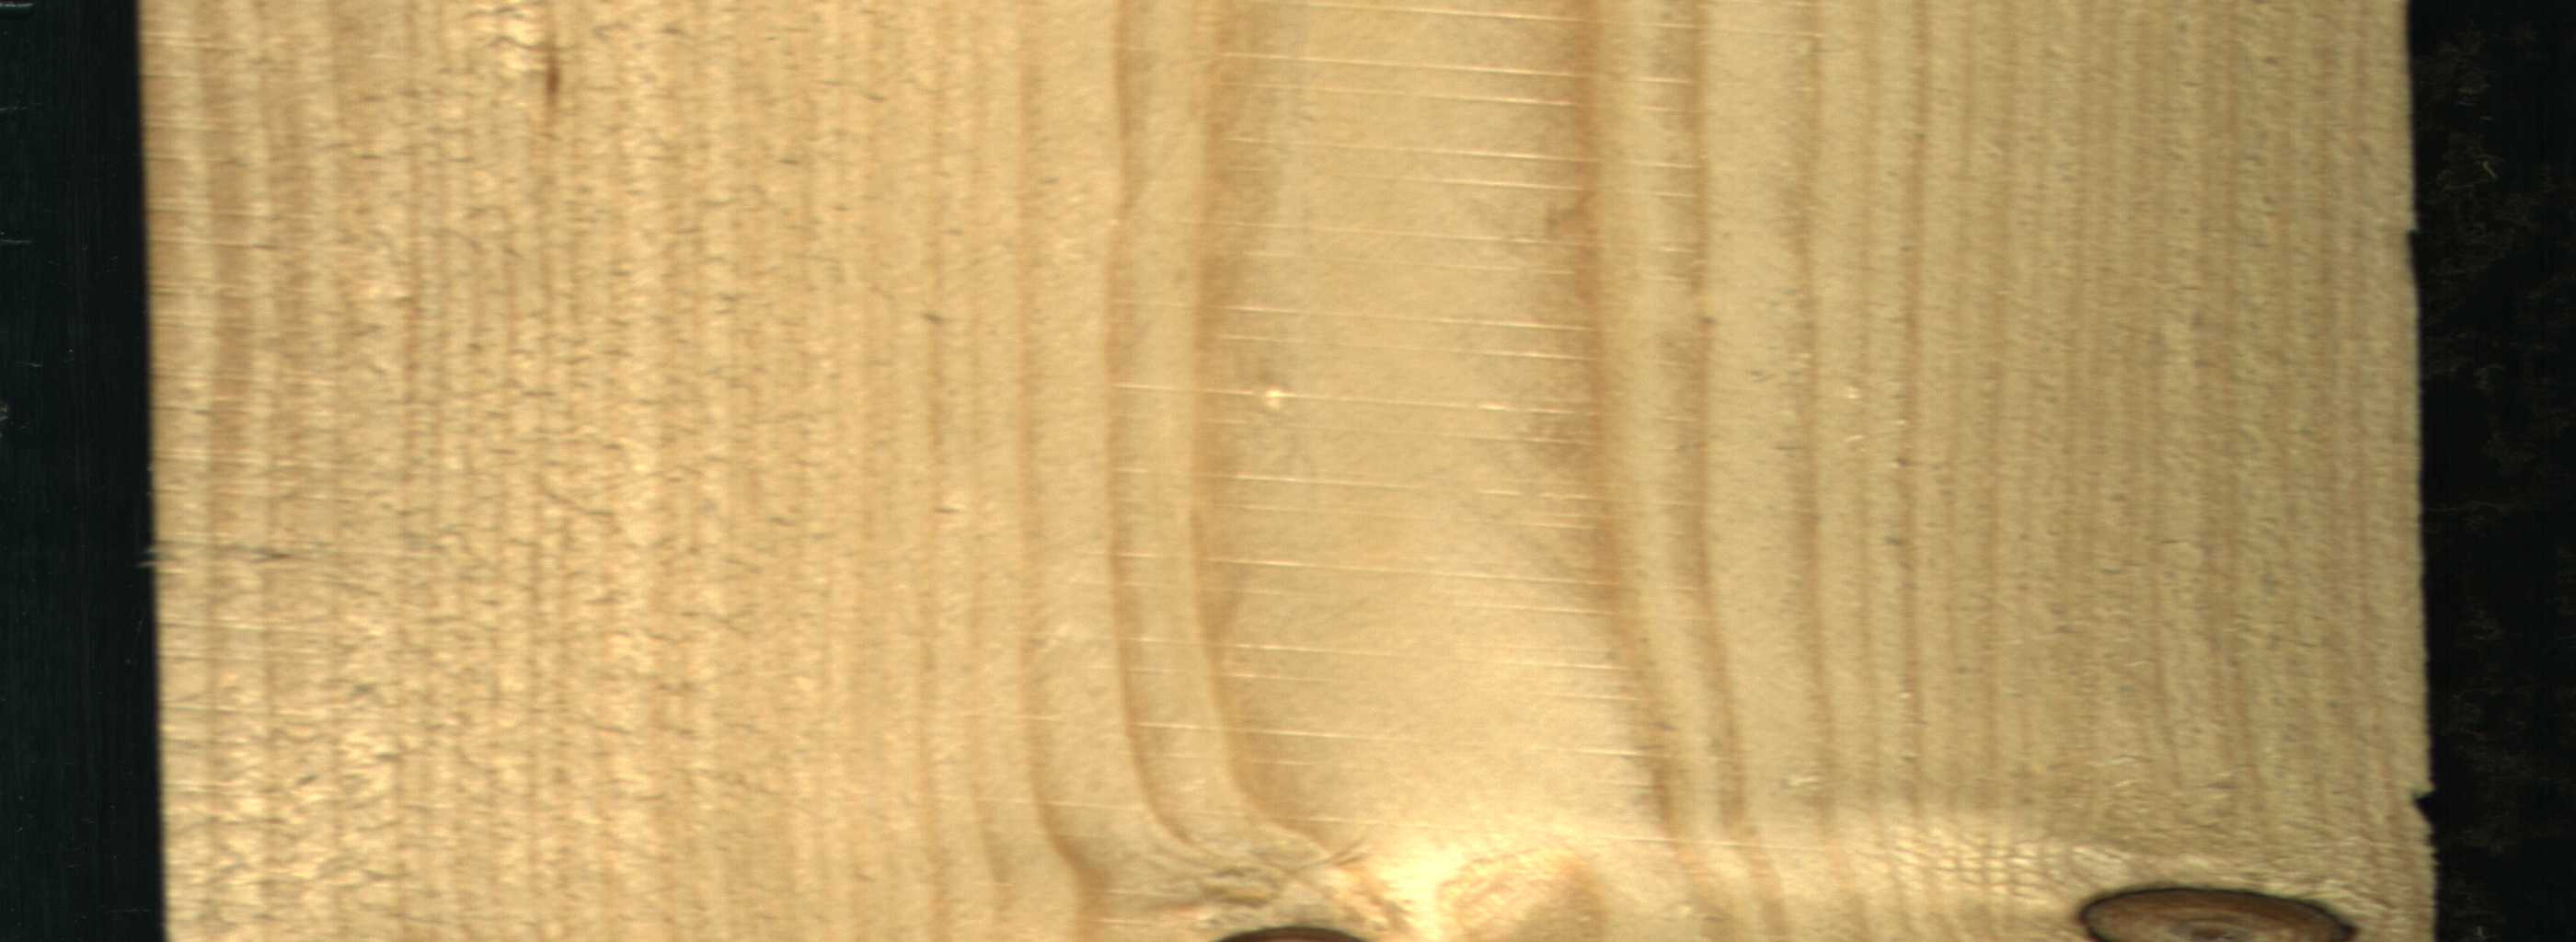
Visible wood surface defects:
Dead_Knot
Dead_Knot